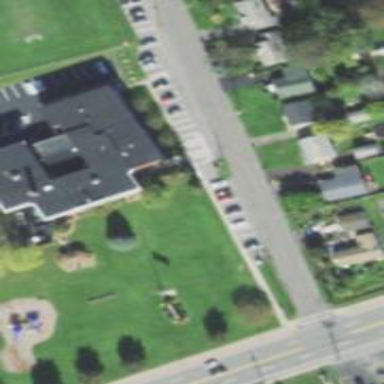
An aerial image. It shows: School building that also serves as town hall.